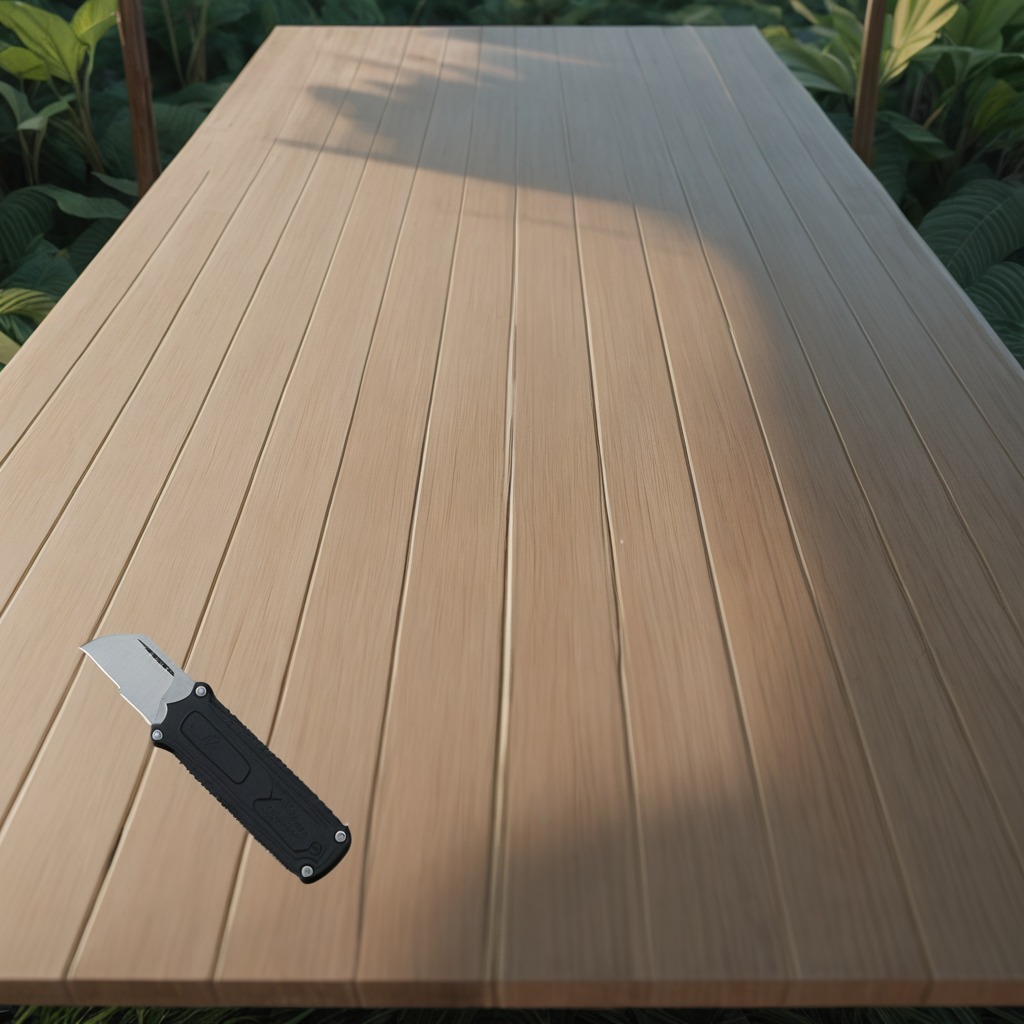
A utility knife lies on a clean wooden table inside a jungle field workshop tent humid ambient light worn but